Field crop: maize
Growth stage: 2
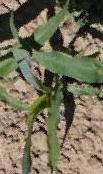
Species: maize